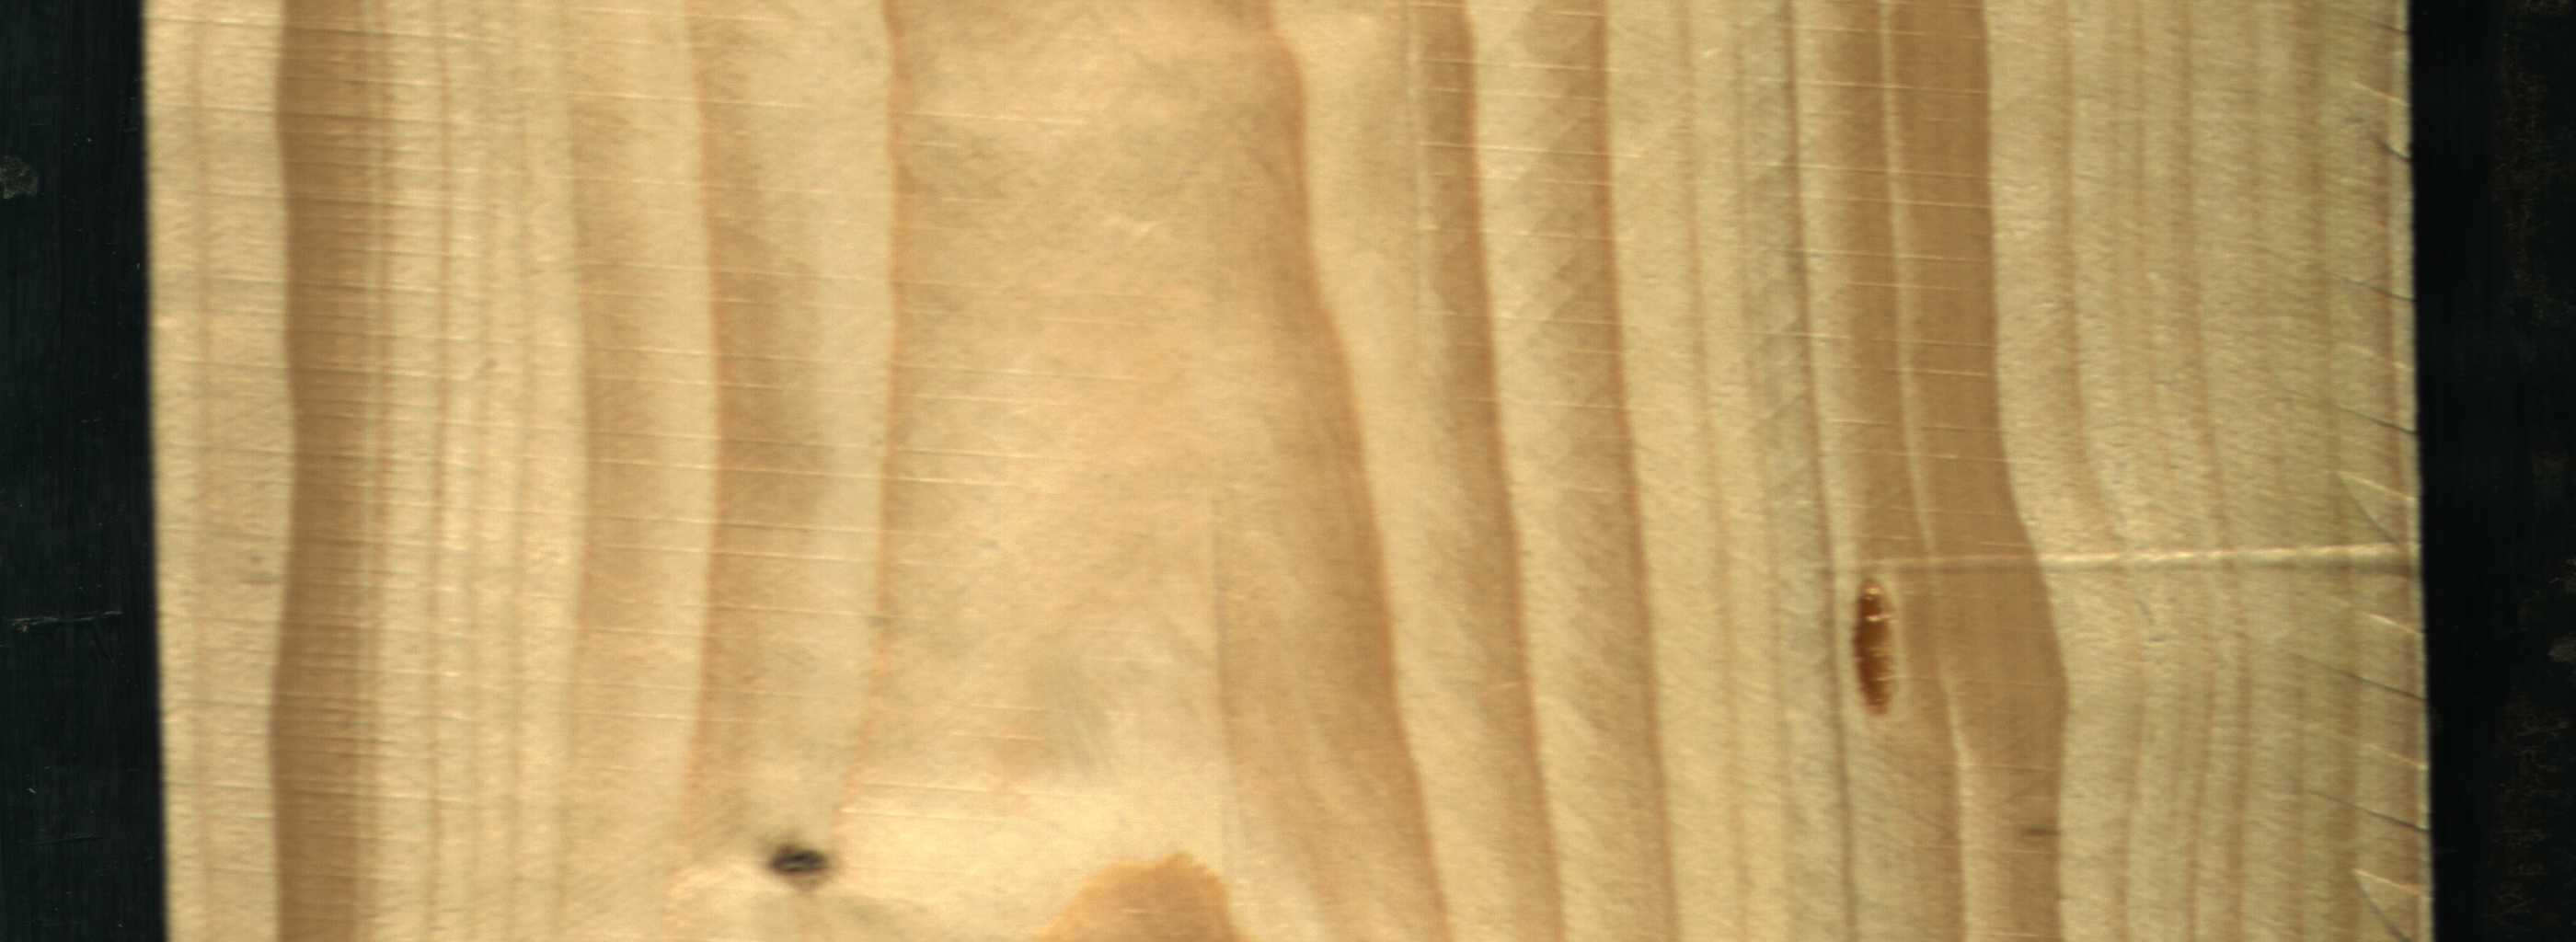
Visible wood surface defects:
resin
Quartzity
Quartzity
Live_Knot